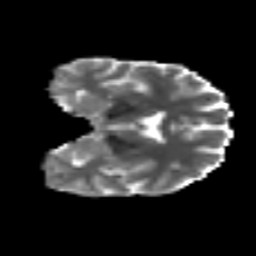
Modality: MD
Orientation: coronal
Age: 43
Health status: ill
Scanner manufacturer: philips
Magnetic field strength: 3 T
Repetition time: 9 s
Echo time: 0.127 s